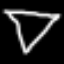
Label: diamond